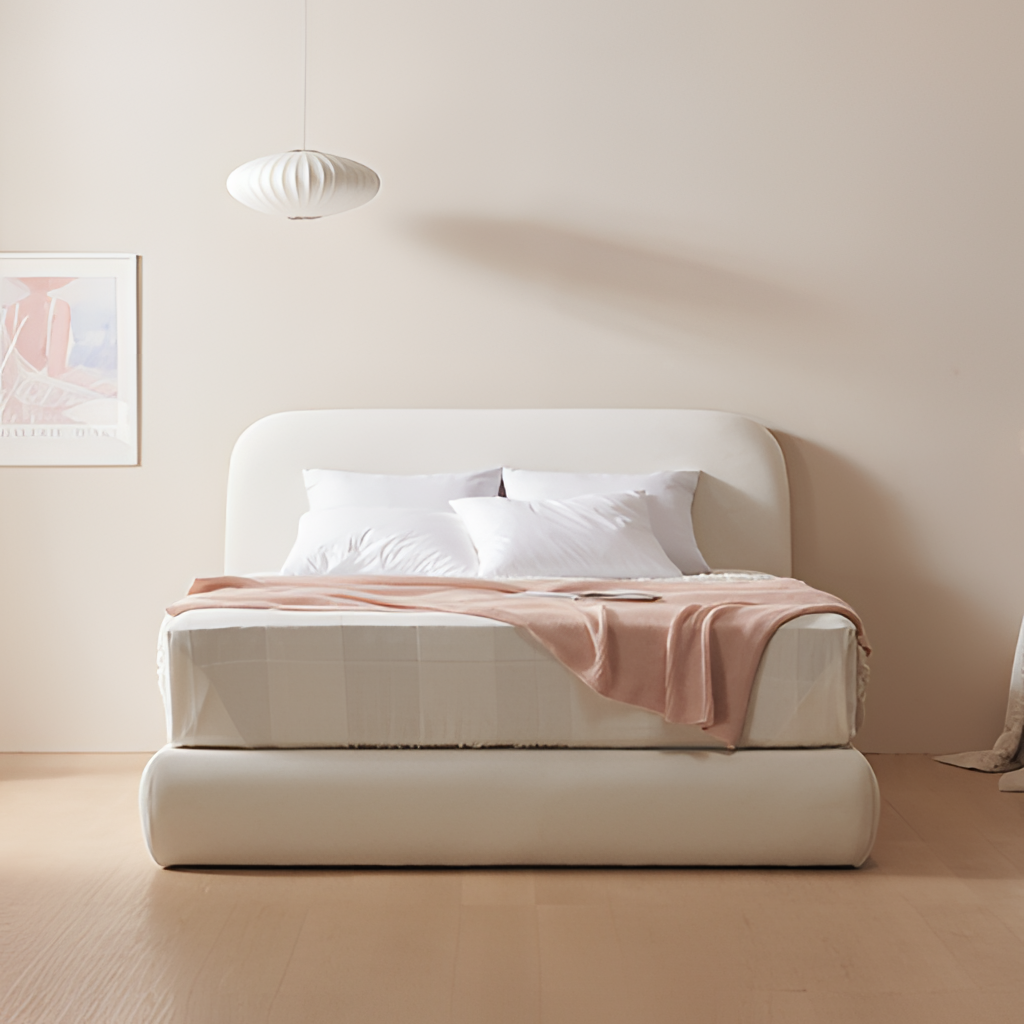
bedroom, fabric bed, beige paint wallpaper, with solid pattern, contemporary, beige wood flooring, with plank pattern